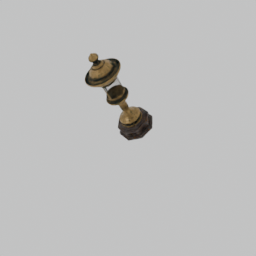
Label: lighting